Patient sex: F
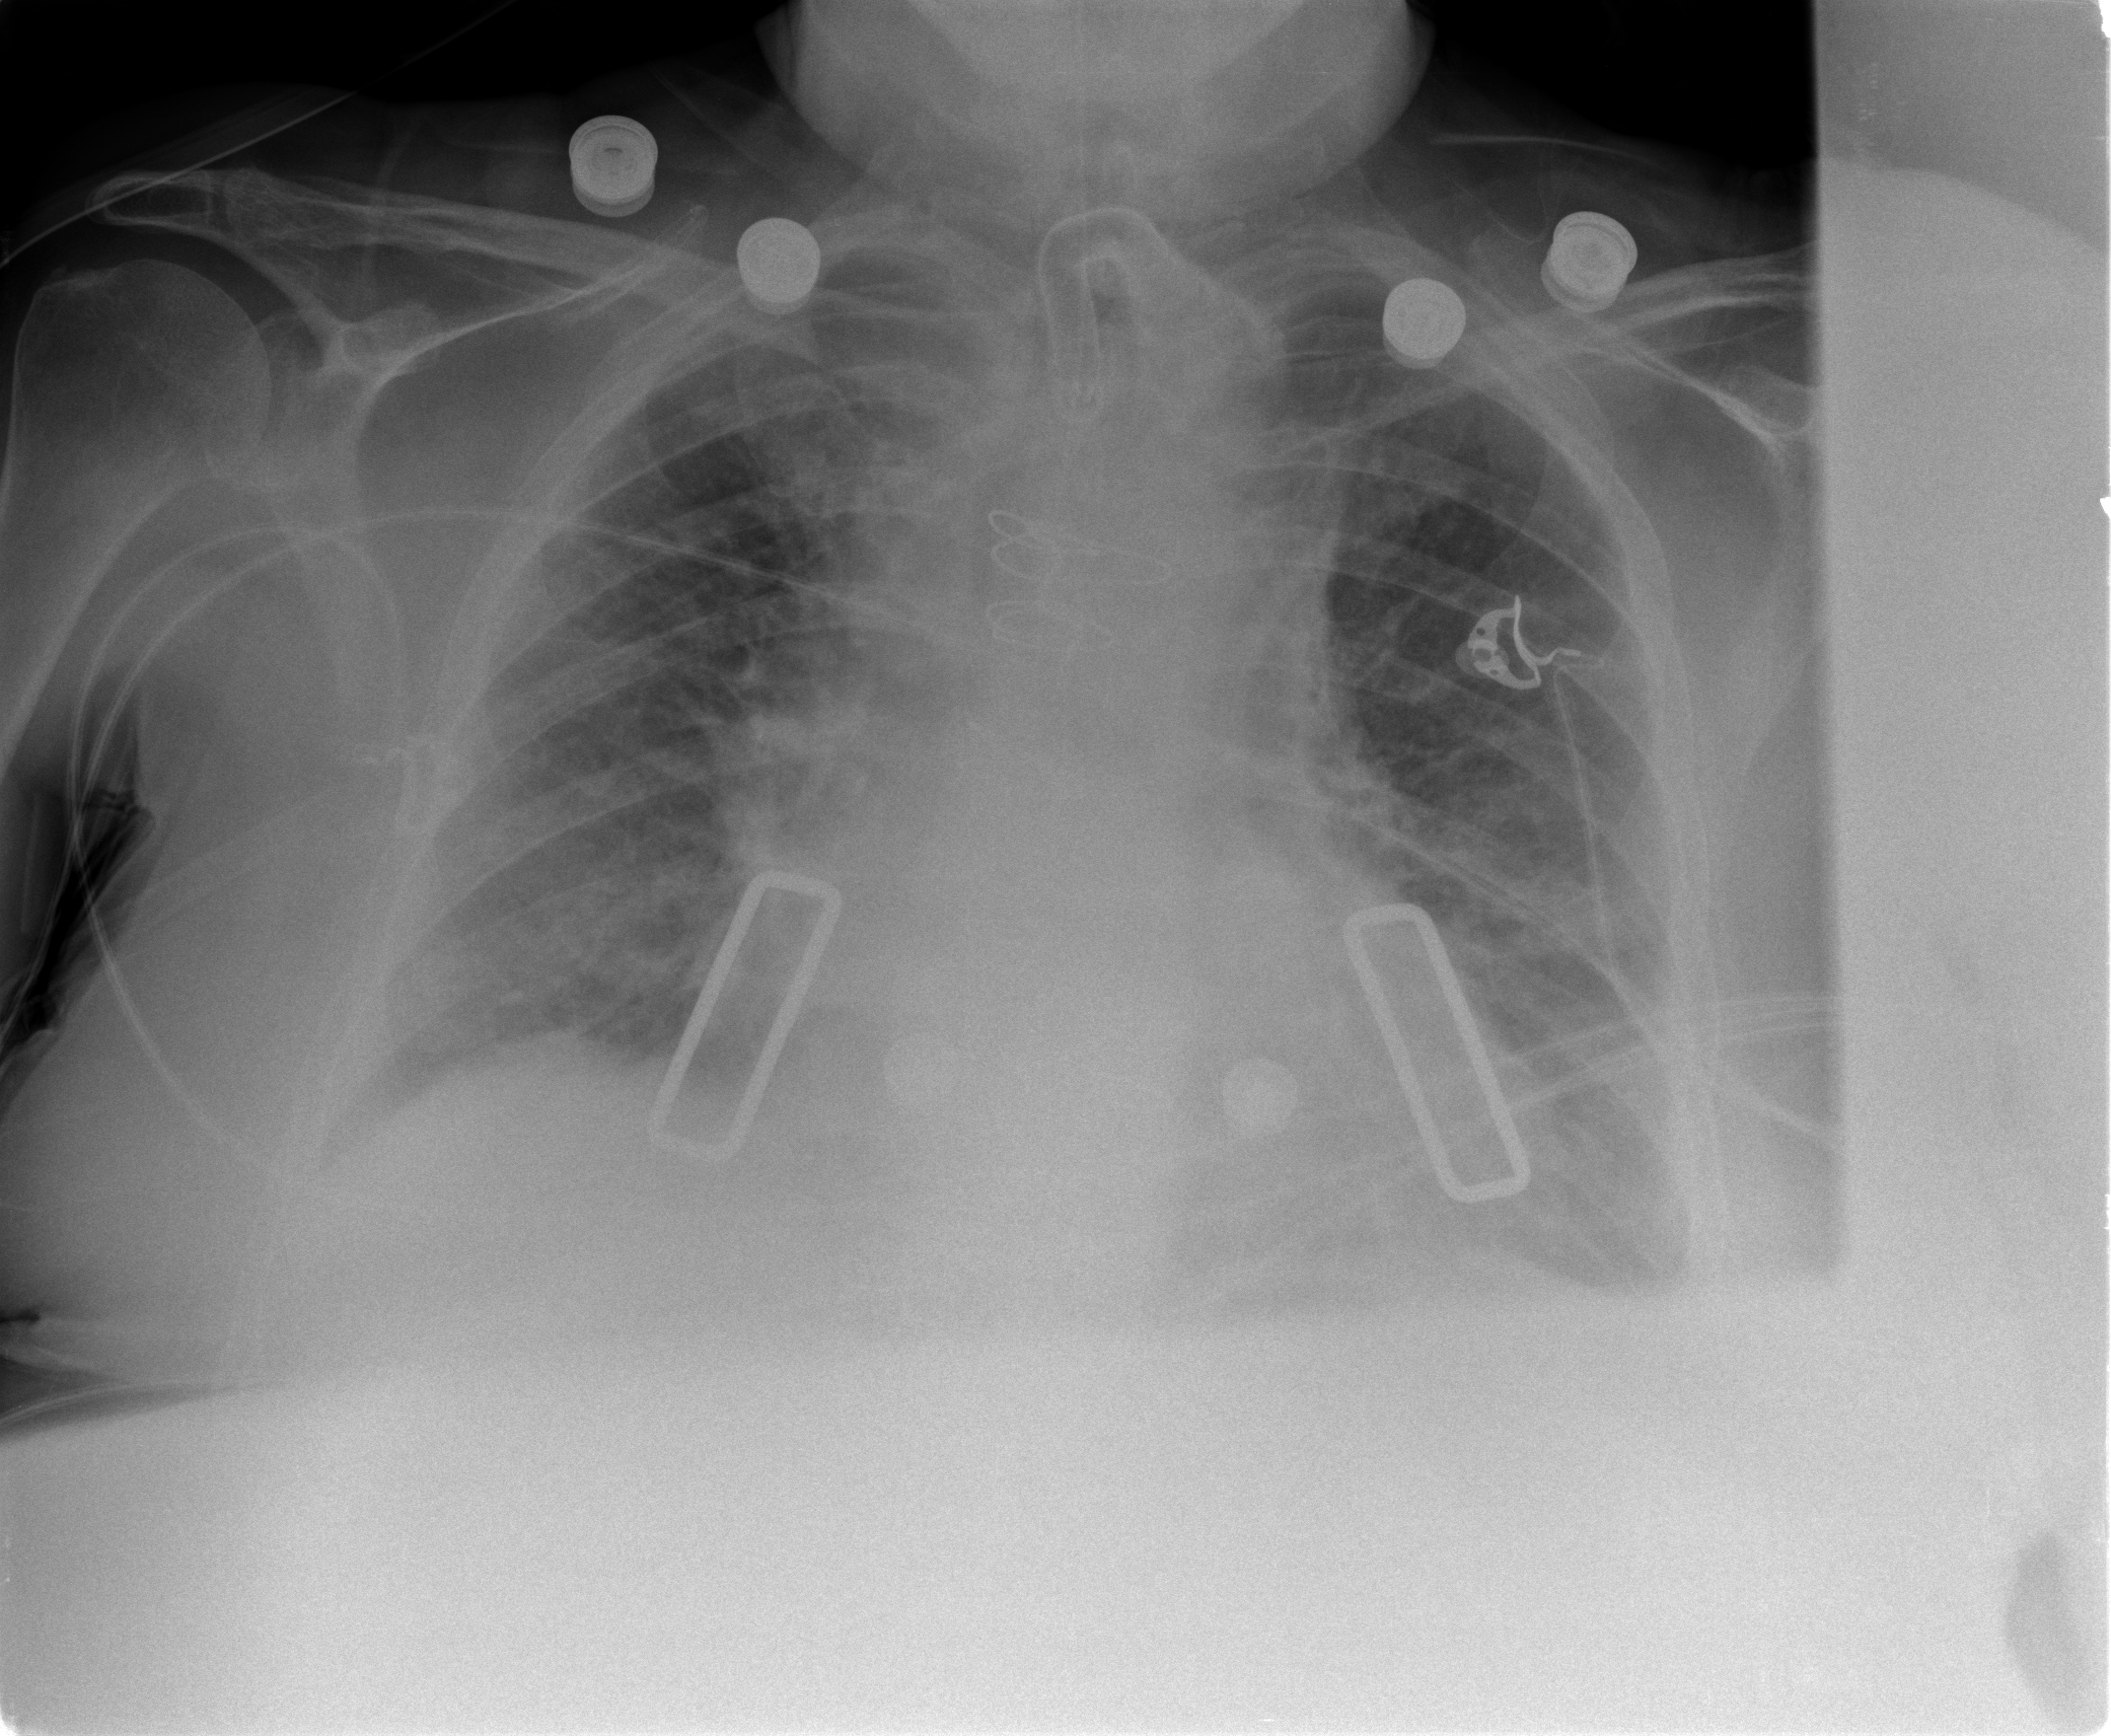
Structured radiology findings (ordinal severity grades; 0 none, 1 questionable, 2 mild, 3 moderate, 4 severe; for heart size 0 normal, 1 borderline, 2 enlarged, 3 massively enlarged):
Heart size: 2
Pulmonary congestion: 2
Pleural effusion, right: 2
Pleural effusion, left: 2
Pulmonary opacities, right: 1
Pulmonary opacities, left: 1
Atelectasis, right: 2
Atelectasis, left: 2